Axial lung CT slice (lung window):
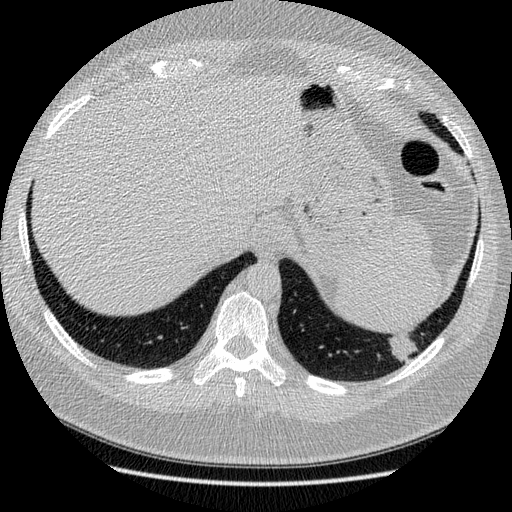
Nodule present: yes
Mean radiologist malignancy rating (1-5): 3.25